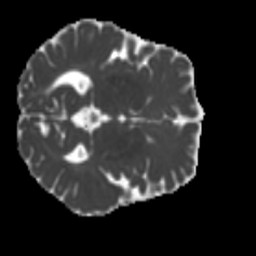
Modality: MD
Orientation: axial
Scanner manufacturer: siemens
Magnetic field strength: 3 T
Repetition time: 4 s
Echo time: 0.0594 s